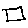
Label: square